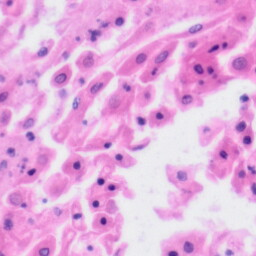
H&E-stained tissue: Tonsil